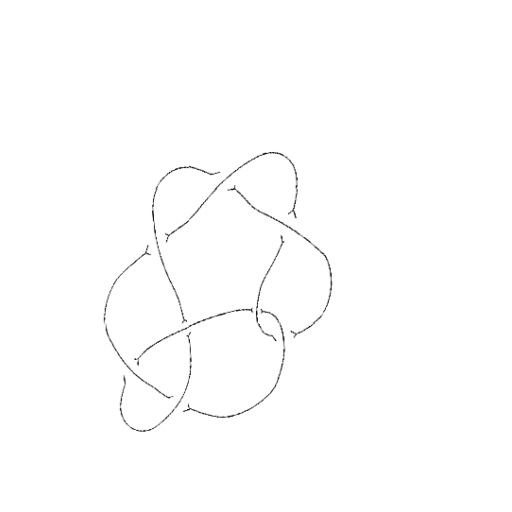
Crossing number: 8